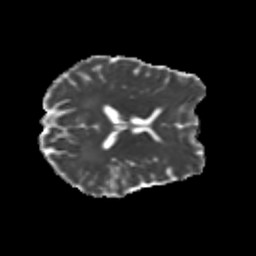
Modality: MD
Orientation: axial
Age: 25
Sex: female
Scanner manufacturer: siemens
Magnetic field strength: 3 T
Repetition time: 3.5 s
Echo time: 0.104 s